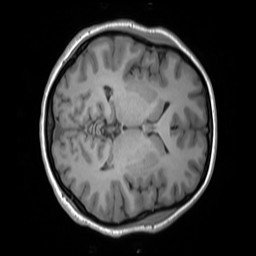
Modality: T1w
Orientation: axial
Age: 22
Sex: female
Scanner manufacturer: siemens
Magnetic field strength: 3 T
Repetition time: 1.55 s
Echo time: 0.00234 s